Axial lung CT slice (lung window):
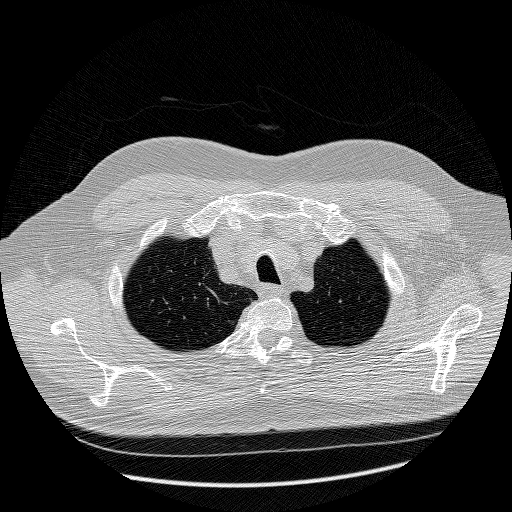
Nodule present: no